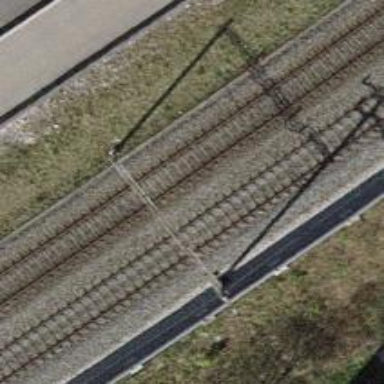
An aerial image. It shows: Catenary mast for power lines.